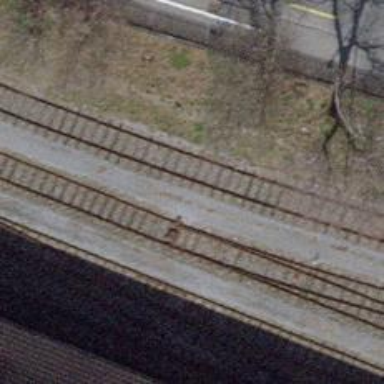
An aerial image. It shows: Single-track spur railway line.